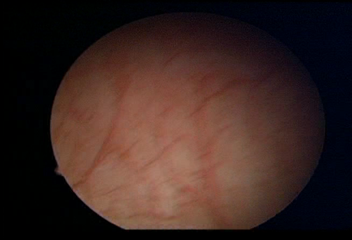
Modality: WLC
Class: Normal mucosa
Bladder cancer association: No